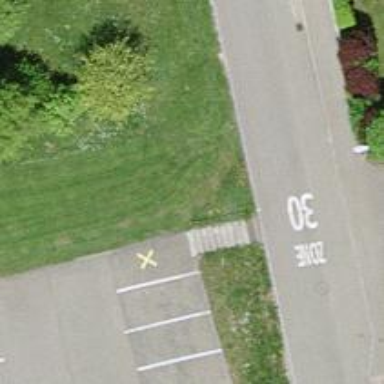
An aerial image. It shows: Path.